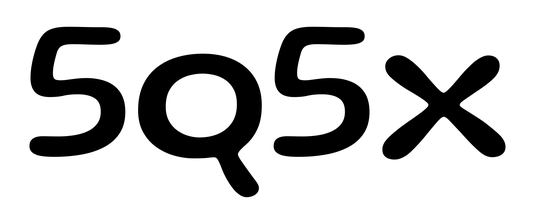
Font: Gluten_Regular